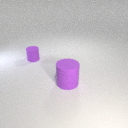
large purple rubber cylinder in front of small purple rubber cylinder